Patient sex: F
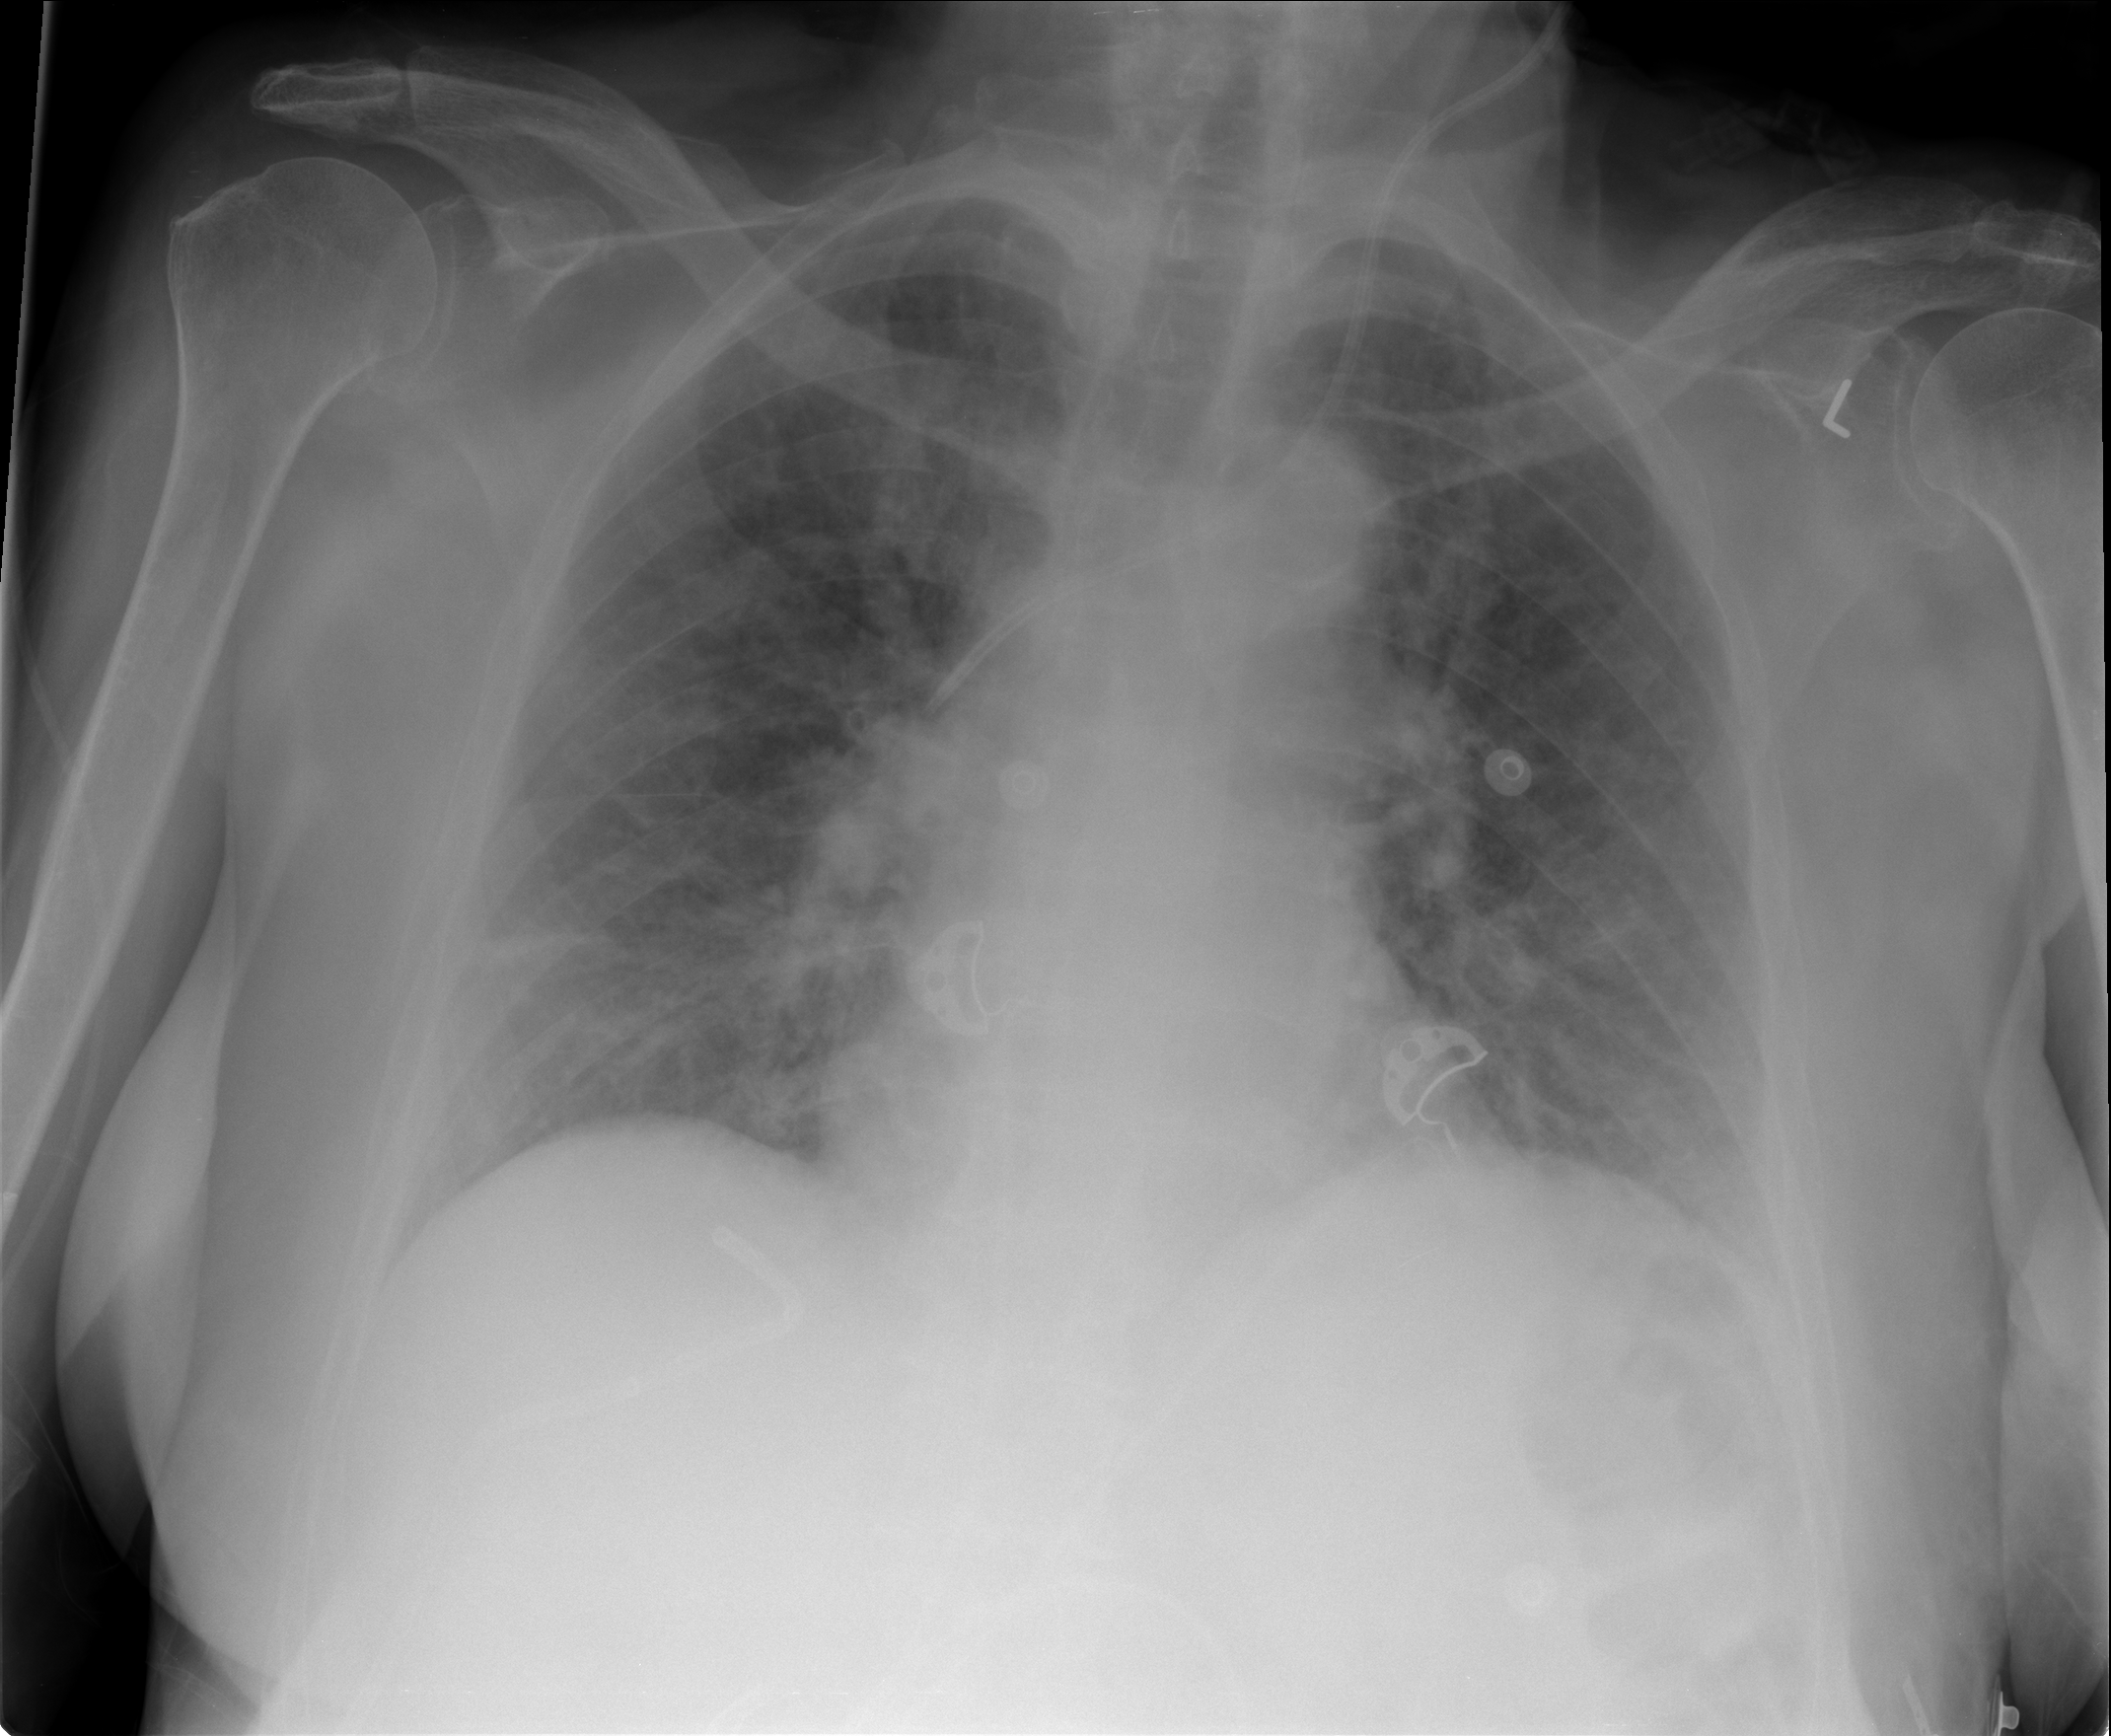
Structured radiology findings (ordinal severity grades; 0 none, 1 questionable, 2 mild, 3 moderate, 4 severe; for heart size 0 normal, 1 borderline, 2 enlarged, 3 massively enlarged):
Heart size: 0
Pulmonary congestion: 3
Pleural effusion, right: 0
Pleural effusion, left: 0
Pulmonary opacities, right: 0
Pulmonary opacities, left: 0
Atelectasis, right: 0
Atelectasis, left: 0